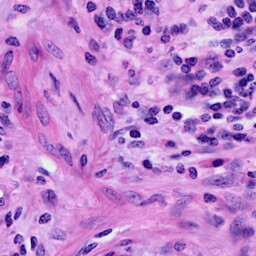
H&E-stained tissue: Cervix